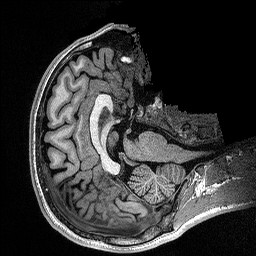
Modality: T1w
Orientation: axial
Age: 22
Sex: male